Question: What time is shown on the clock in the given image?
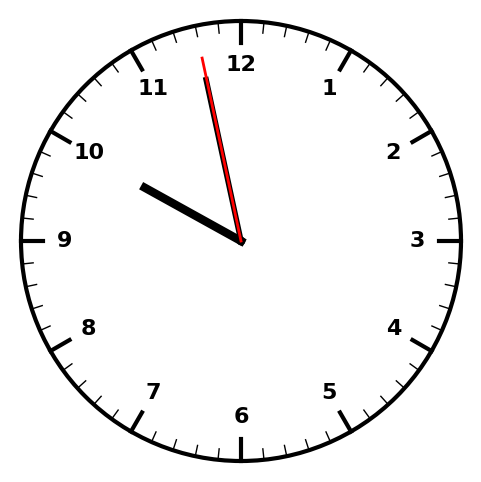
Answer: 09:57:58